Question: I want to put a link in a tree column from a tree panel, actually i can put the link that i want in the column but the link appears with a folder and the checkbox that i have in the other column, my question is how can delete this elements and maintain the link?

I have this code:
This is the view of the treepanel:
'''
initComponent: function() {
var anchoPanatallaRes = window.screen.width;
var altoPantallaRes = window.screen.height;
var anchoTOC = 330;
var altoTOC = 473;
if (anchoPanatallaRes <= 1024) {
anchoTOC = 282;
altoTOC = 373;
}
var treeStore = Ext.getStore('capa');
function addUrl(value, p, record) {
return value ? Ext.String.format(
'<a href="'+value+'"target="_blank"'+'>Ver metadato'+'</a>'
):'';
}
var tree = Ext.create('Ext.tree.Panel', {
title: '',
width: anchoTOC,
height: altoTOC,
reserveScrollbar: true,
loadMask: true,
useArrows: true,
rootVisible: false,
store: 'capa',
allowDeselect : true,
border : true,
animate: true,
listeners: {
checkchange: function(node, checked, eOpts) {
console.log('nodo seleccionado:', node, checked, eOpts);
}
},
columns: [{
xtype: 'treecolumn',
text: 'Capa',
flex: 4,
sortable: true,
dataIndex: 'nombre'
},{
xtype: 'treecolumn',
text: 'Metadato',
flex: 2,
dataIndex: 'url',
renderer: addUrl
}],
tbar: [{
labelWidth: 100,
xtype: 'triggerfield',
fieldLabel: 'Nombre capa:',
triggerCls: 'x-form-clear-trigger',
onTriggerClick: function() {
this.reset();
treeStore.clearFilter();
this.focus();
},
enableKeyEvents: true,
listeners: {
keyup: function() {
var field = tree.down('textfield'),
v;
try {
v = new RegExp(field.getValue(), 'i');
treeStore.filter({
filterFn: function(node) {
var children = node.childNodes,
len = children && children.length,
//Visibilidad de los hijos
visible = node.isLeaf() ? v.test(node.get('nombre')) : false, i;
//Visibilidad de los padres
for (i = 0; i < len && !(visible = children[i].get('visible')); i++);
return visible;
},
id: 'campoFiltroCapa'
});
} catch (e) {
field.markInvalid('Expresion no valida');
}
},
buffer: 250
}
}]
});
Ext.apply(this, {
title: 'TABLA CONTENIDO',
id: 'ventanaCapas',
constrain: true,
header : {
titlePosition : 2,
titleAlign : 'center'
},
closable : false,
width : anchoTOC,
height : altoTOC,
x : 20,
y : 270,
layout : 'fit',
animCollapse : true,
collapsible : true,
collapseDirection : Ext.Component.DIRECTION_LEFT,
listeners : {
collapse : function(p) {
}
},
items: [tree],
});
this.callParent(arguments);
}
'''
The model:
'''
Ext.define('app.model.modeloCapa', {
extend: 'Ext.data.Model',
fields: ['nombre','url'],
proxy: {
type: 'ajax',
url: "data/jsontestqmodel.json",
reader: {
type : 'json',
root : 'Result',
}
}});
'''
The store:
'''
Ext.define('app.store.capa', {
extend: 'Ext.data.TreeStore',
requires: 'app.model.modeloCapa',
model: 'app.model.modeloCapa'
});
'''
And the JSON file that I'm using:
'''
{"Result": [{
"nombre": "Transporte Maritimo Fluvial",
"id": 74,
"Result": [{
"id": 268,
"titulo": "puerto_p_25k",
"url": "http://172.17.2.157:8080/geoserver/sigtierras/wms",
"nombre": "puerto_p_25k",
"metadato": "",
"wfs": false,
"leaf": true,
"checked": false
}]},{
"nombre": "Entidades Territoriales y Unidades Admin",
"id": 65,
"Result": [{
"id": 239,
"titulo": "limite_25k",
"url": "http://172.17.2.157:8080/geoserver/sigtierras/wms",
"nombre": "limite_25k",
"metadato": "",
"wfs": false,
"leaf": true,
"checked": false
},{
"id": 319,
"titulo": "administrativo_p_25k",
"url": "http://172.17.2.157:8080/geoserver/sigtierras/wms",
"nombre": "administrativo_p_25k",
"metadato": "",
"wfs": false,
"leaf": true,
"checked": false
}
]},{
"nombre": "Instalaciones Construcciones para el Transporte",
"id": 67,
"Result": [{
"id": 269,
"titulo": "red_alta_tension_25k",
"url": "http://172.17.2.157:8080/geoserver/sigtierras/wms",
"nombre": "red_alta_tension_25k",
"metadato": "",
"wfs": false,
"leaf": true,
"checked": false
},{
"id": 260,
"titulo": "peaje_25k",
"url": "http://172.17.2.157:8080/geoserver/sigtierras/wms",
"nombre": "peaje_25k",
"metadato": "",
"wfs": false,
"leaf": true,
"checked": false
},{
"id": 275,
"titulo": "torre_25k",
"url": "http://172.17.2.157:8080/geoserver/sigtierras/wms",
"nombre": "torre_25k",
"metadato": "",
"wfs": false,
"leaf": true,
"checked": false
},{
"id": 266,
"titulo": "puente_l_25k",
"url": "http://172.17.2.157:8080/geoserver/sigtierras/wms",
"nombre": "puente_l_25k",
"metadato": "",
"wfs": false,
"leaf": true,
"checked": false
},{
"id": 267,
"titulo": "puente_p_25k",
"url": "http://172.17.2.157:8080/geoserver/sigtierras/wms",
"nombre": "puente_p_25k",
"metadato": "",
"wfs": false,
"leaf": true,
"checked": false
},{
"id": 259,
"titulo": "paso_nivel_25k",
"url": "http://172.17.2.157:8080/geoserver/sigtierras/wms",
"nombre": "paso_nivel_25k",
"metadato": "",
"wfs": false,
"leaf": true,
"checked": false
},{
"id": 223,
"titulo": "antena_25k",
"url": "http://172.17.2.157:8080/geoserver/sigtierras/wms",
"nombre": "antena_25k",
"metadato": "",
"wfs": false,
"leaf": true,
"checked": false
},{
"id": 273,
"titulo": "terminal_p_25k",
"url": "http://172.17.2.157:8080/geoserver/sigtierras/wms",
"nombre": "terminal_p_25k",
"metadato": "",
"wfs": false,
"leaf": true,
"checked": false
},{
"id": 265,
"titulo": "poste_25k",
"url": "http://172.17.2.157:8080/geoserver/sigtierras/wms",
"nombre": "poste_25k",
"metadato": "",
"wfs": false,
"leaf": true,
"checked": false
},{
"id": 276,
"titulo": "tuberia_25k",
"url": "http://172.17.2.157:8080/geoserver/sigtierras/wms",
"nombre": "tuberia_25k",
"metadato": "",
"wfs": false,
"leaf": true,
"checked": false
}]
}]
}
'''
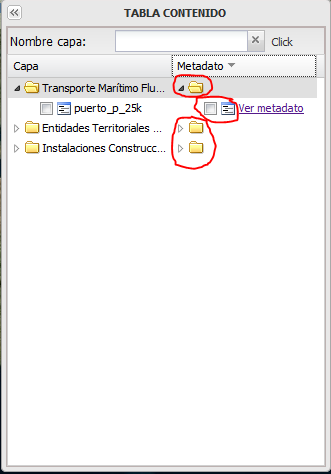
Answer: Just remove the xtype on the second 'treecolumn'. It will default to 'gridcolumn', so it will look like a normal grid column.